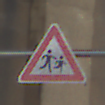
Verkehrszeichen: KinderLinks
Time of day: Midday
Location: Roofed (Beach)
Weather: Overcast
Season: NotSpecified
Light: Natural